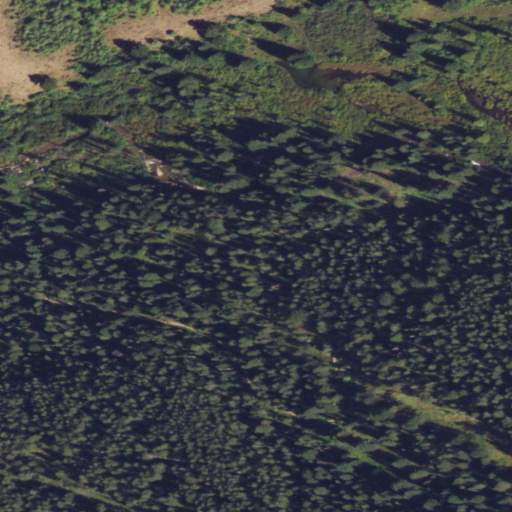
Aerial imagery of valley in Wyoming named Nordwall Canyon containing evergreen forest, woody wetlands, grassland, herbaceous wetlands, deciduous forest, and shrub